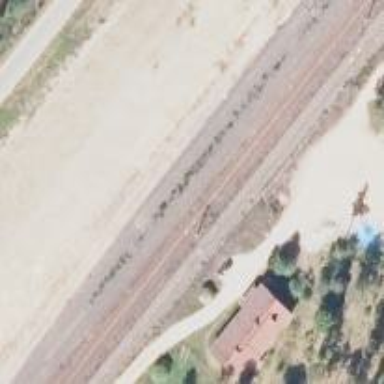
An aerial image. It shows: Site related to railway infrastructure.